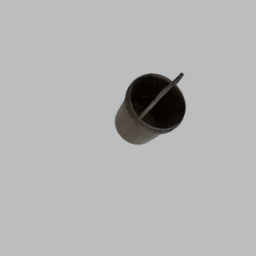
Label: tools